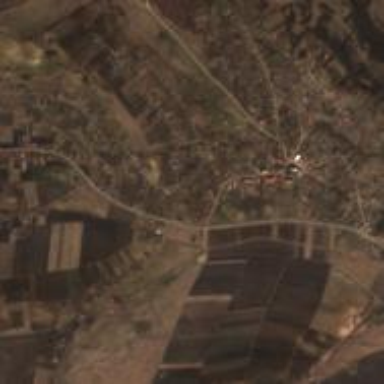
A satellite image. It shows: Residential area in village.